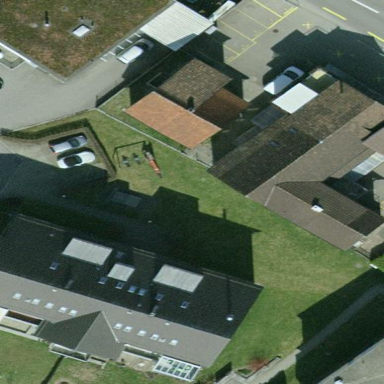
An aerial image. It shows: Gabled roof adorns the apartments building.